Aerial crown-view tile of a tropical tree (Barro Colorado Island, Panama), acquired 20240716:
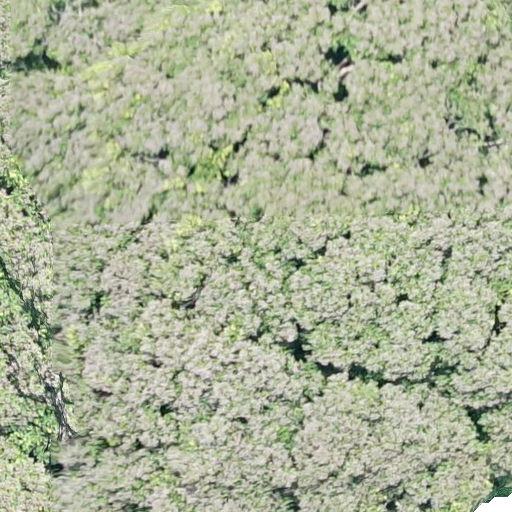
Species: Dipteryx oleifera
GBIF accepted scientific name: Dipteryx oleifera
Crown area: 735.502 m²